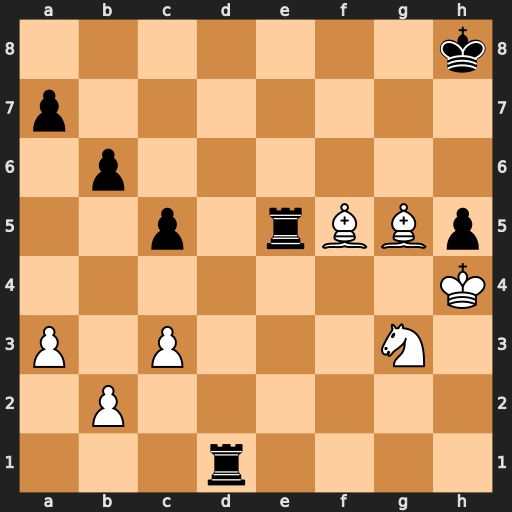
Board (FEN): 7k/p7/1p6/2p1rBBp/7K/P1P3N1/1P6/3r4
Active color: w
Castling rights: -
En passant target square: -
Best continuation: Bf6+ Kg8 Bxe5